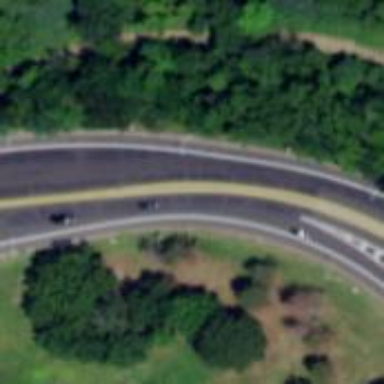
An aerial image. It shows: Motorway junction.